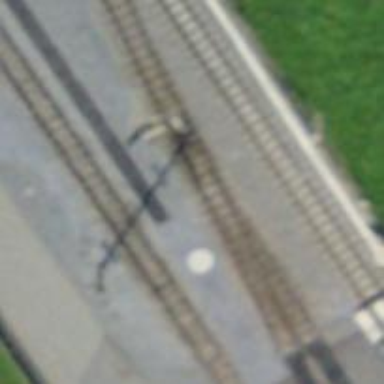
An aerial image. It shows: Railway switch.